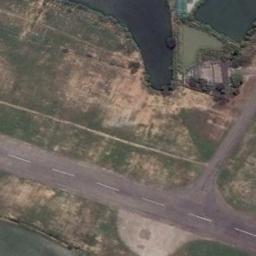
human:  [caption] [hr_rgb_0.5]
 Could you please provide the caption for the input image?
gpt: The runway is on the grass next to the bare land .

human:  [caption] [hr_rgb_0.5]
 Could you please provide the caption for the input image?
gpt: There is a green lawn next to the runway, And there are white dashes on the runway .

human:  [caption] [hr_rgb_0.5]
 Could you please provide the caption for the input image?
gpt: The runway goes through the lawn and some center line markings are on the runway .

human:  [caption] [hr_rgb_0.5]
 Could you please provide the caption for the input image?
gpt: The grass is on either side of the runway .

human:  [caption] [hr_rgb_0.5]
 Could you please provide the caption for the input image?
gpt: There are bare lawns and two lakes beside the runway .